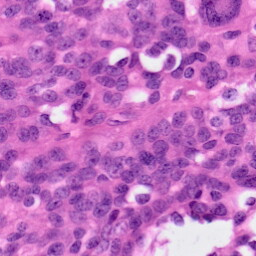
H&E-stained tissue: Ovarian